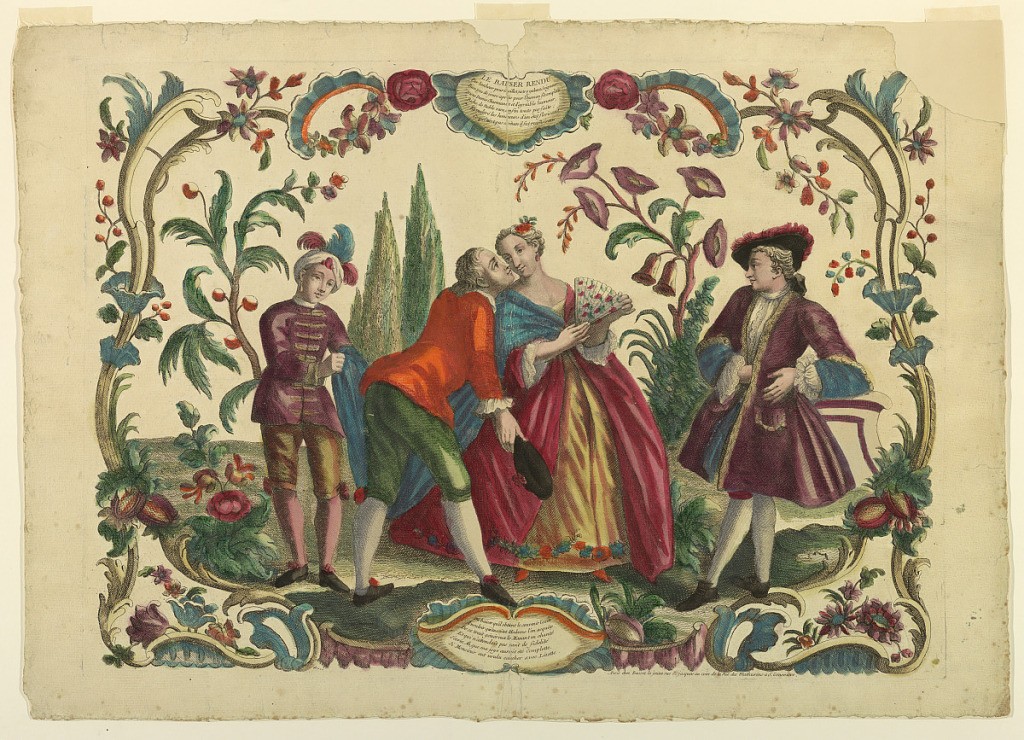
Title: The Kiss Returned
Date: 1780–1790
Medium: Brush and watercolor on paper
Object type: Print
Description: The woman's husband is about to kiss a fashionably dressed woman, while the stylishly dressed man stands by, at right. A g room at left. In landscape. Ornamented border. In an escutcheon, top center: "LE BAISER RENDU / par bonheur pour Guillot, notre galant Seigneur / Bien peu de jours après pour l'hymen fit empletter d'une Dame Charmante et d'agréable humeur / Riche, de noble race, enfin toute parfaite / Et malgré les honneurs d'un état florissant / Ce que n'est pas commun il fut reconnoissan." In escutcheon, bottom  center: "Du baiser qui obtient le souvenir l'exite / a vouloir qu'aussitot Madame l'en acquite / De ce trait genereux le Manant en chanté / Et qui n'attendoit pas tant de fidelité, Secrie: "Ah que mal joye aurait été complette / Si Monsieur eut voulu avec Lizette." Bottom right: "A Paris chez Basset le jeune rue de Mathurins a S. Genevieve."